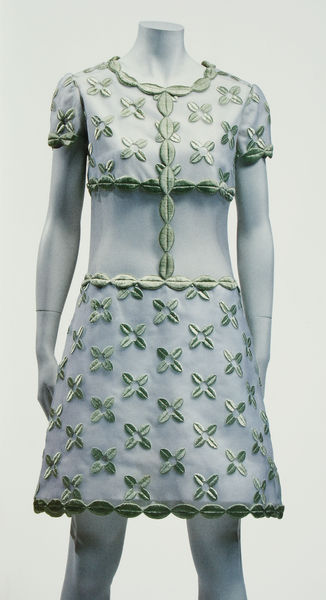
Titel: Kleid
Künstler: André Courrèges
Standort: Kyoto (Japan)
Institution: Kyoto Costume Institute
Schlagwörter: blau, blätter, dunkel, schatten, weiß, grün, blume, blumen, frau, grau, hell, kleid, kleider, licht, blüten, mode, muster, ornament, rock, arm, arme, kragen, ärmel, hals, bestickt, kostüm, stickerei, stoff, saum, borte, seide, oval, beine, bein, japan, sommer, modell, hellgrün, bordüre, floral, bauch, knie, model, foto, fotografie, gemustert, kreuz, entwurf, puppe, sommerkleid, kurz, kreuze, oberteil, durchsichtig, kurzärmelig, frei, muscheln, lindgrün, art deco, design, klee, kopflos, ovale, tailliert, applikationen, ärmellos, kreutz, bohne, kurzärmlig, fashion, schaufensterpuppe, knielang, top, kurzarm, t-shirt, kyoto, zweiteiler, sixties, mini, minikleid, minirock, bauchfrei, sechziger, bolero, berine, kaffeebohnen, kleeblätter, verbingung top rock